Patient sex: F
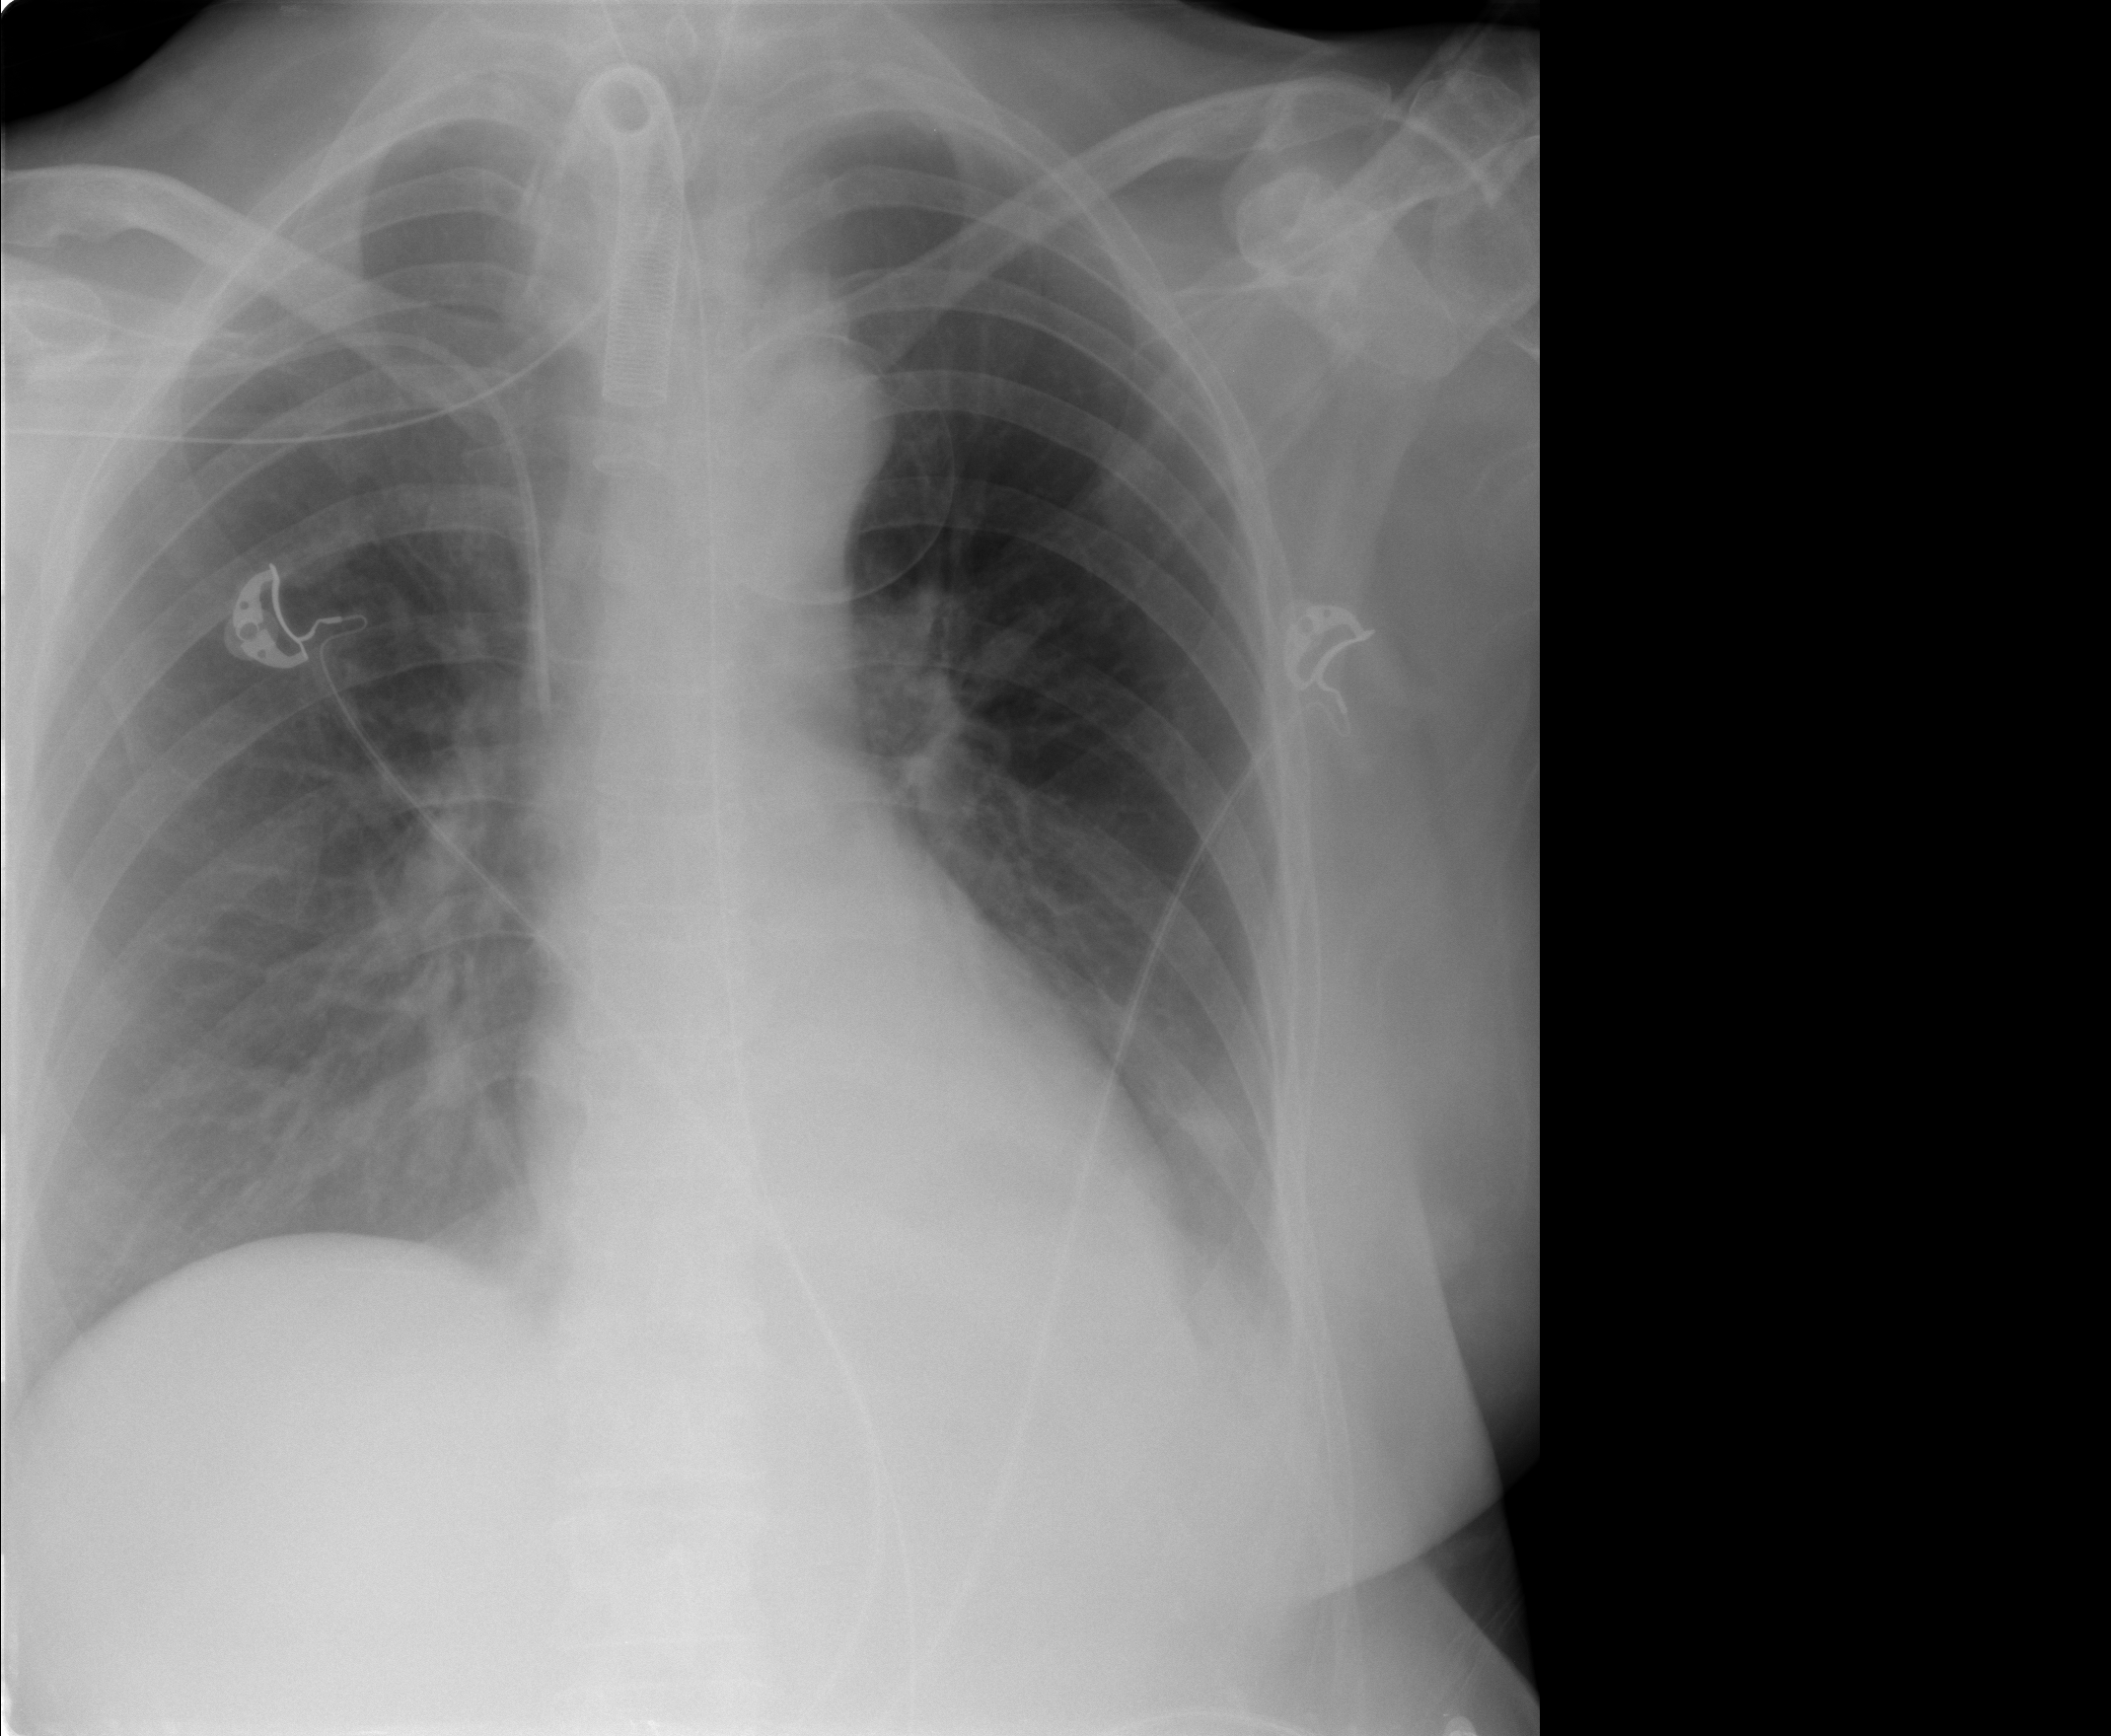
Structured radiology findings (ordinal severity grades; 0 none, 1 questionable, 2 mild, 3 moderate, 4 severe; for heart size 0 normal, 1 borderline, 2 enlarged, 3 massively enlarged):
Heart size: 0
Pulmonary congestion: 1
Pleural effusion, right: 2
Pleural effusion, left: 2
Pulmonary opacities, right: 0
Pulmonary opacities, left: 0
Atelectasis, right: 0
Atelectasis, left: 2